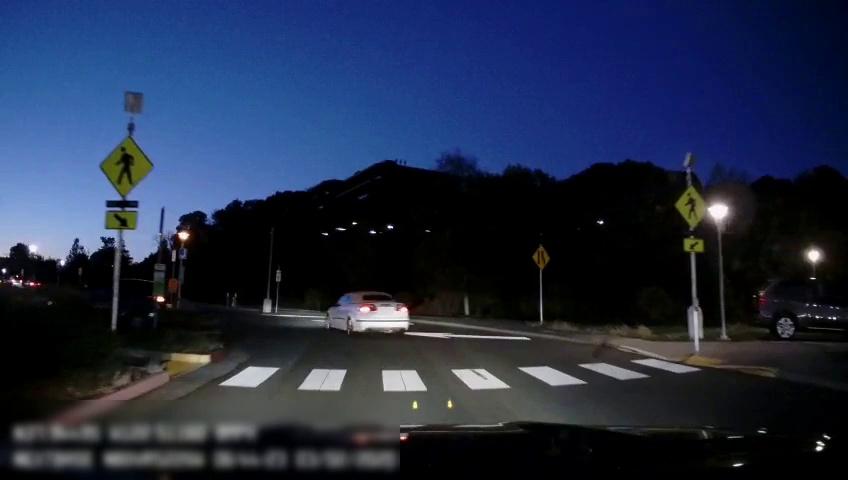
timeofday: Night
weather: Other
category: Drivable Space
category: Vehicles | Car
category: Vehicles | Car
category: Vehicles | Car
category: Vehicles | SUV
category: Vehicles | Car
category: Traffic | Signs
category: Traffic | Signs
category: Traffic | Signs
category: Traffic | Signs
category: Traffic | Signs
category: Traffic | Signs